Question: I work on a search page that allows filtering, searching and paginating through the list of results. Each time list of currently displayed items is changed, knockout takes a lot of time to render new values. My knockout knowledge is limited but I can see in the DevTools that things are being handled very inefficiently:
- -
Do you have any suggestions for fixing these issues?

I tried to extract the relevant code:
'''
$.get("/api/Search/GetSearchResults?page=" + bla)
.then(function (result) {
self.contentListViewModel.load(result.SearchHits);
//...
});
//----------------
var ContentListViewModel = function (options) {
self.searchHits = ko.observableArray([]);
//...
this.load = function (elements) {
for (var i = 0; i < elements.length; i++) {
elements[i] = new ContentElementViewModel(elements[i]);
//...
}
self.searchHits(elements);
}
}
//----------------
var ContentElementViewModel = function (dto, options) {
//just setting couple of observable variables and couple of methods
}
'''
Relevant HTML:
'''
<ul data-bind="foreach: { data: searchHits, afterRender: afterRenderSearchHits }, as: &#39;hit&#39;, masonry: { enable: true, hits: searchHits }, css: { &#39;listify&#39;: !pinterestEnabled() }">
<li data-bind="template: { name: $data.template() }"></li>
</ul>
'''
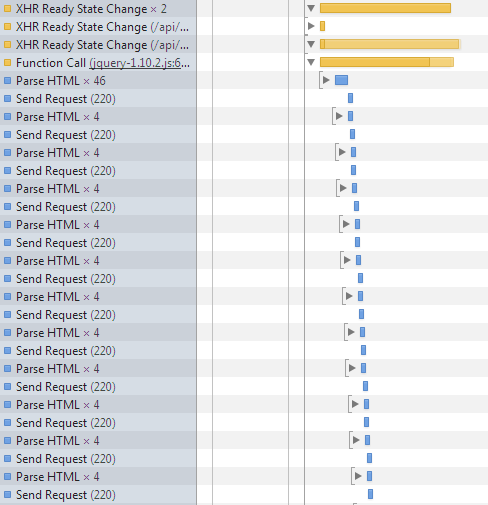
Answer: The answer is to avoid using 'template' binding. It triggers multiple 'jQuery.parseHTML' calls that are expensive.
Slow code:
'''
<ul id='list1' data-bind="foreach: { data: people }">
<li data-bind="template: 'item'"></li>
</ul>
<script id='item'>
<h3 data-bind="text: name"></h3>
</script>
'''
Fast code:
'''
<ul id='list2' data-bind="foreach: { data: people }">
<li>
<h3 data-bind="text: name"></h3>
</li>
</ul>
'''
- <URL>
---
This response does not answer how to keep DOM manipulation to minimum, I'll ask another, more specific question for that.